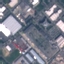
Land use / land cover class: Industrial